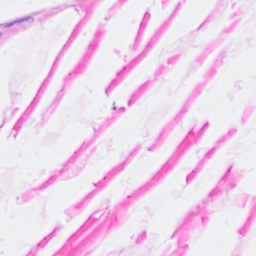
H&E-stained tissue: Breast